Interaction volume radius: 10 \u00c5
Interaction volume height: 25 \u00c5
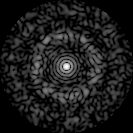
Disorder parameter: 0.8417